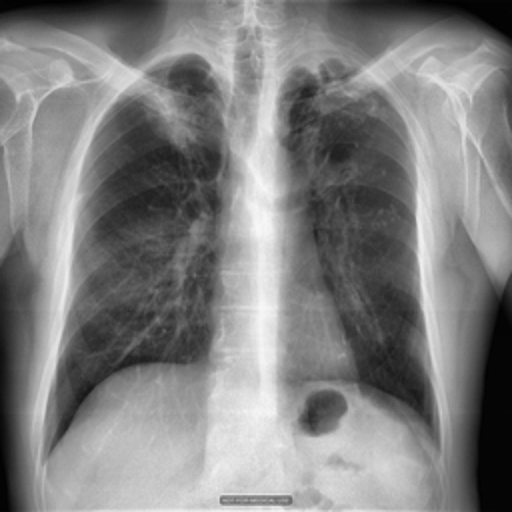
Finding: TUBERCULOSIS